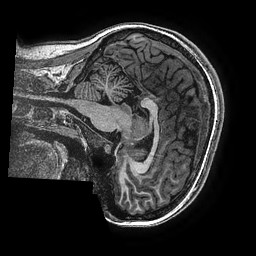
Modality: T1w
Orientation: sagittal
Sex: female
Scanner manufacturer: ge
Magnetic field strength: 3 T
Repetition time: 0.00766 s
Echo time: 0.003476 s